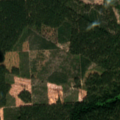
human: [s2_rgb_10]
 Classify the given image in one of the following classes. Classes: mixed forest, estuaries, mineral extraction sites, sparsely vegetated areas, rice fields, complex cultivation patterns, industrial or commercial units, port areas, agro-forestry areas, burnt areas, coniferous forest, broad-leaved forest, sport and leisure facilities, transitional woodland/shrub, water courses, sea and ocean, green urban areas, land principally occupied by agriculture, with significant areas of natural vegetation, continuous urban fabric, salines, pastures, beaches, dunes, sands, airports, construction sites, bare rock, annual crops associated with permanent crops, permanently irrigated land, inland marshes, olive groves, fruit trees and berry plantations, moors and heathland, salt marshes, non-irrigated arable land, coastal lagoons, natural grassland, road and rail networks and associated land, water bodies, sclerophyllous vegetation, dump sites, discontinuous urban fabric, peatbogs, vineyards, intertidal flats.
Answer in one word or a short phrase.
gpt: coniferous forest, transitional woodland/shrub